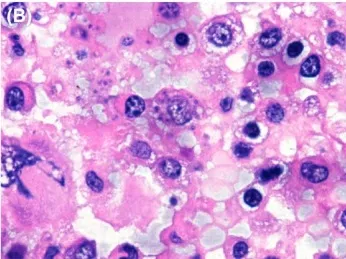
(A and B) Pathological examination of the bone marrow including hematoxylin and eosin (H&E) staining revealed macrophages with intracytoplasmic microorganisms.
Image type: pathology (h&e)